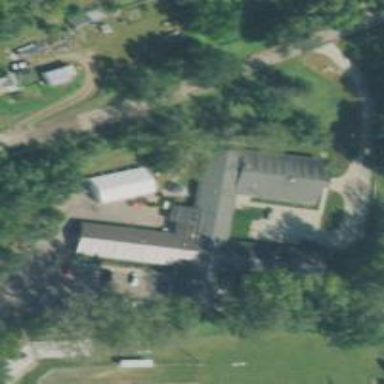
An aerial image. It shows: Nursing home.